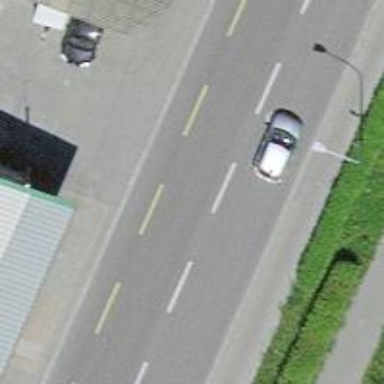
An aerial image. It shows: Advisory cycle lane on secondary road with asphalt surface.